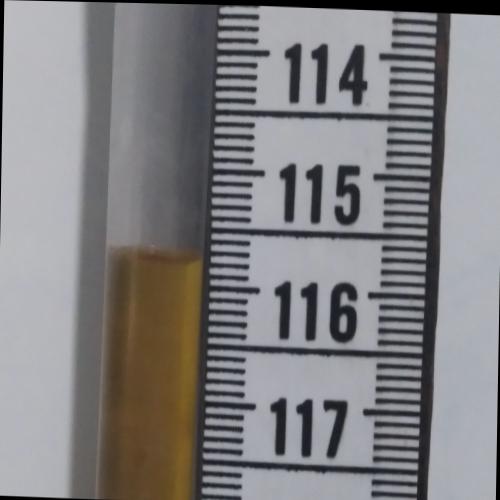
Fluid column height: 115.8 cm